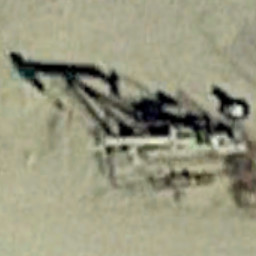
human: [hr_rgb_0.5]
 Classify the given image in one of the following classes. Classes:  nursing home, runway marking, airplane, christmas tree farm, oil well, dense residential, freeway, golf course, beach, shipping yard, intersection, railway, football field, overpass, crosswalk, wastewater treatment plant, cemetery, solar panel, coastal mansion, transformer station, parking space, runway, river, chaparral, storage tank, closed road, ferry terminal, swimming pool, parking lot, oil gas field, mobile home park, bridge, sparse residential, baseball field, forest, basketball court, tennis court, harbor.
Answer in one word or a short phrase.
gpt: oil well